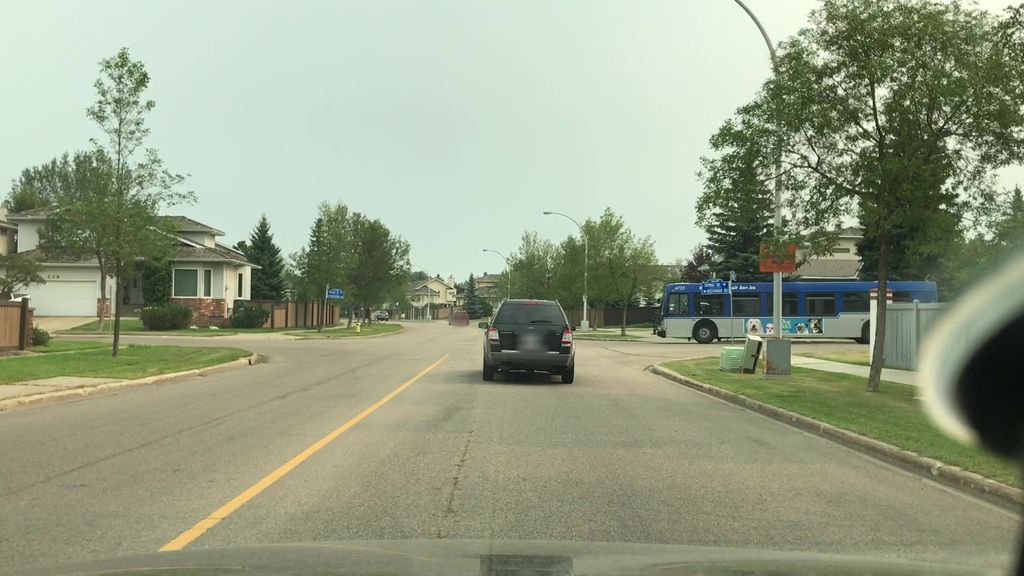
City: edmonton